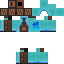
A female skeleton skin with dark skin, wearing brown helmet dressed in a blue robe top and brown pants, featuring a closed mouth.